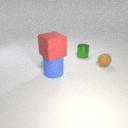
large blue rubber cylinder to the left of small green metal cylinder